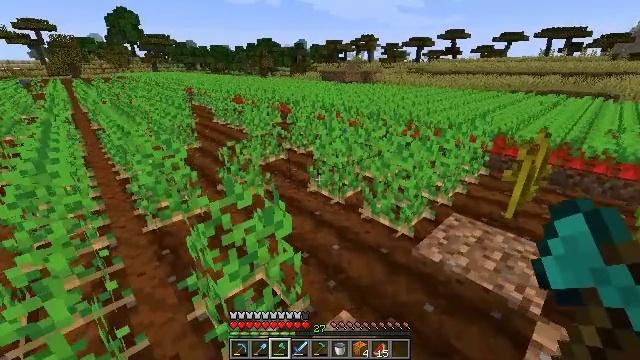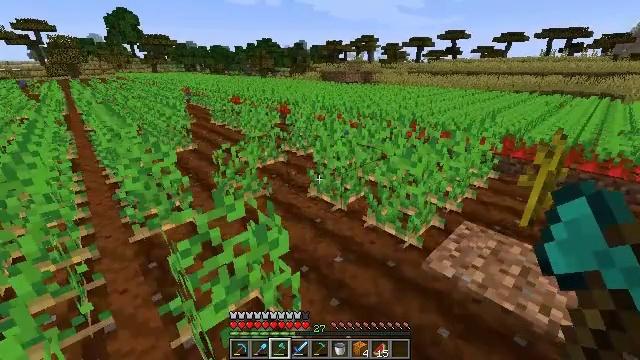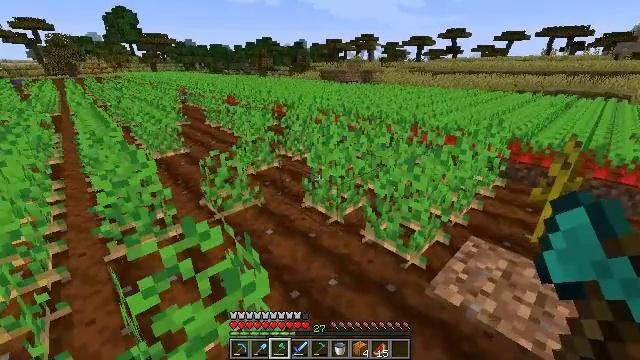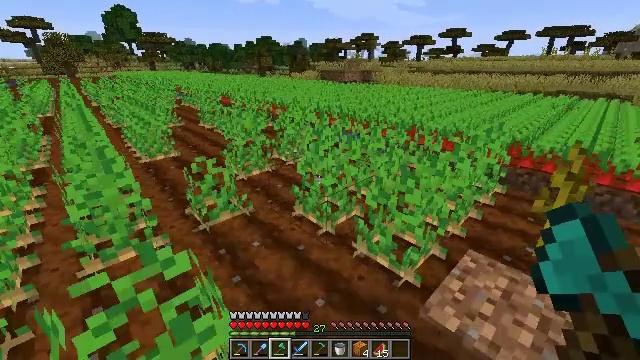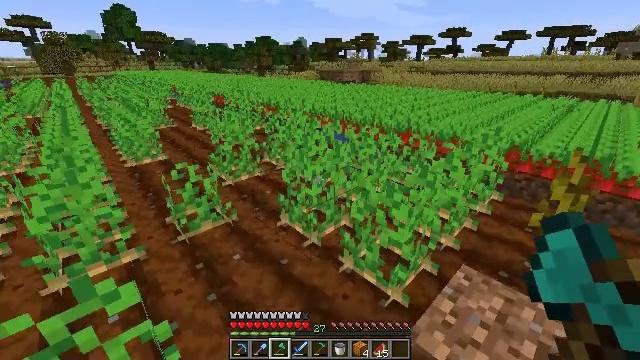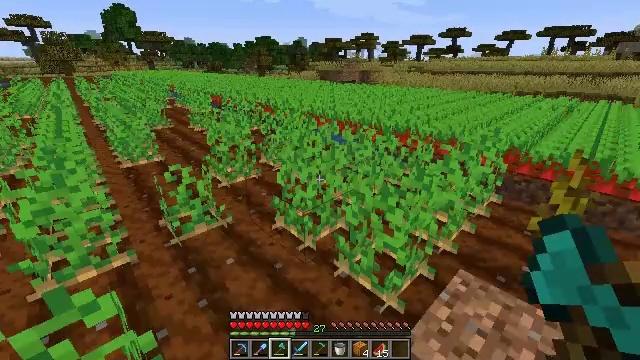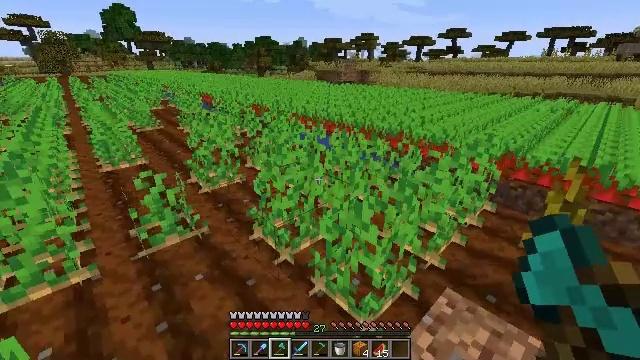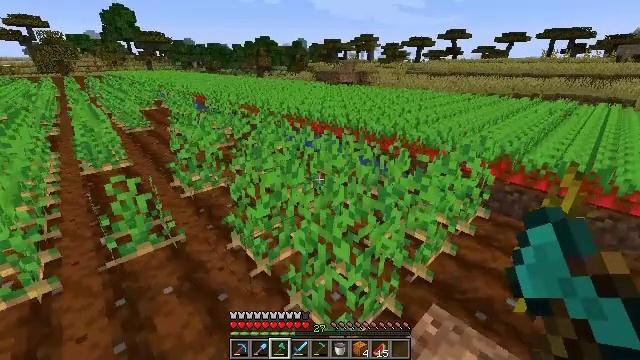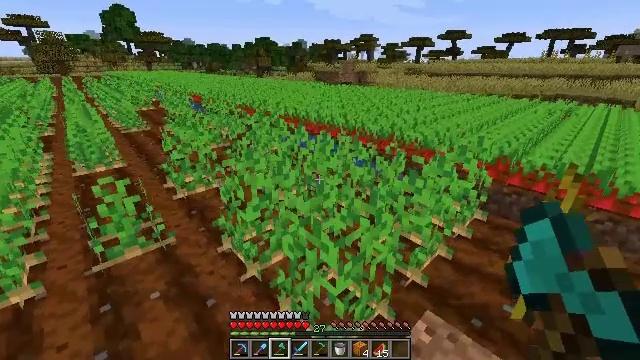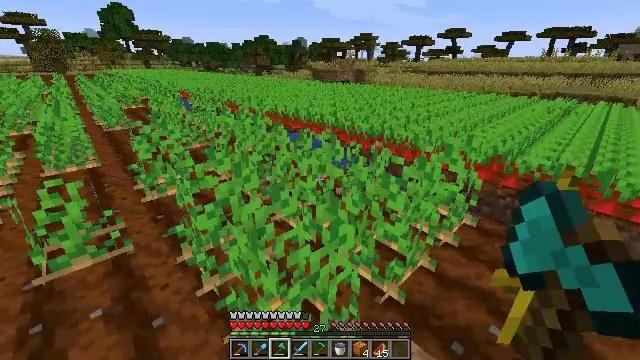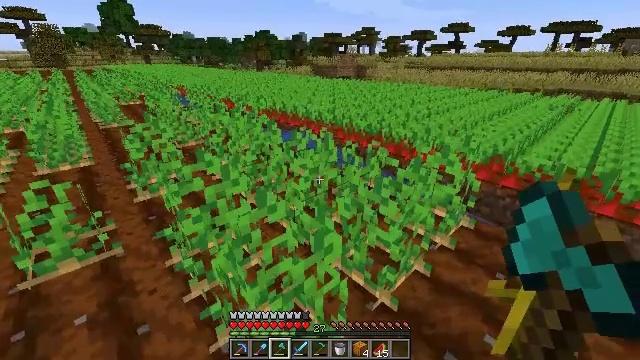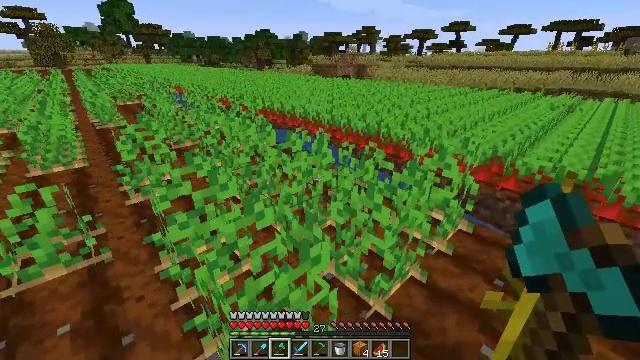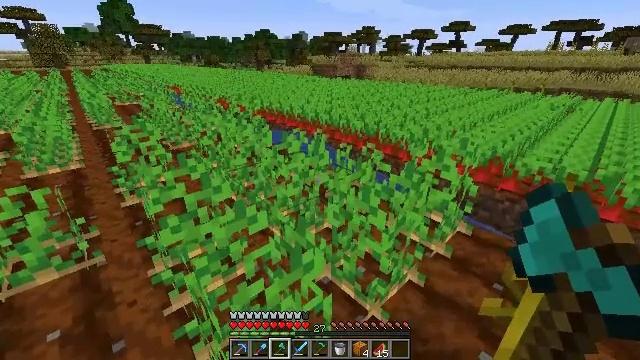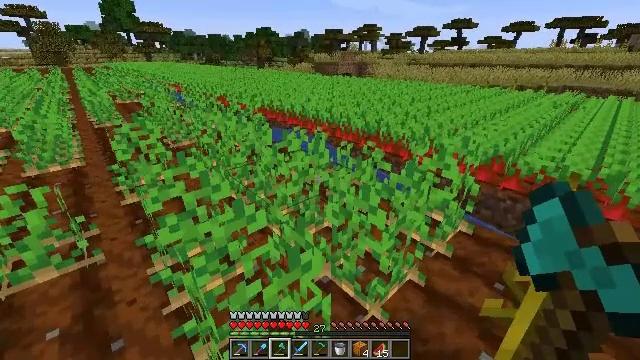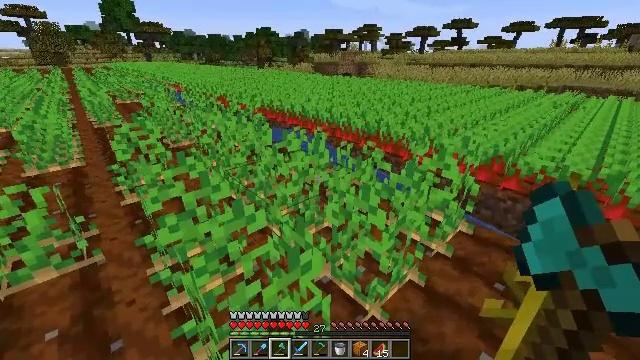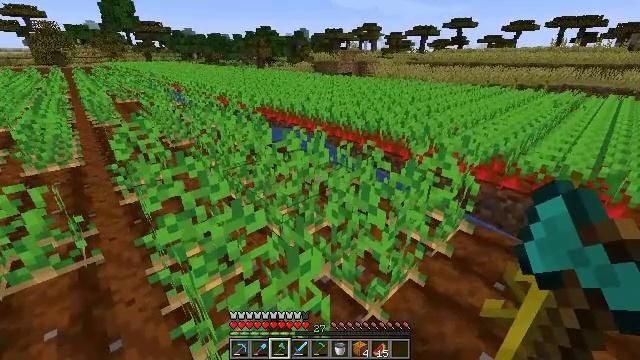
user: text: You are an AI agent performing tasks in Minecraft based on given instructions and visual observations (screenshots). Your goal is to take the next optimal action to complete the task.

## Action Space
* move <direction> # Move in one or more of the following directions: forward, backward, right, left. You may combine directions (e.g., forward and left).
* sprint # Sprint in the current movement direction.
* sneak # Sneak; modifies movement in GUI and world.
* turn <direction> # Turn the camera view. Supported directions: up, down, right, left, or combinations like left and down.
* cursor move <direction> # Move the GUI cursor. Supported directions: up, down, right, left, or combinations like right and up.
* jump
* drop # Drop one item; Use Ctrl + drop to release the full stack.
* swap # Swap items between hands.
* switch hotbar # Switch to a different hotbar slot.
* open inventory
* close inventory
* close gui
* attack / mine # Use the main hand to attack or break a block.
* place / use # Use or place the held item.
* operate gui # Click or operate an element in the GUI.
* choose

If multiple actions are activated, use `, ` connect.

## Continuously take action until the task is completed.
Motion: motion action
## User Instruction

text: Dig up potatoes from the soil.
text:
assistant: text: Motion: move forward
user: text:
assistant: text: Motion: move forward and move right
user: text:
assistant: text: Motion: move forward and move right
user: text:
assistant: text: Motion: move forward and move right
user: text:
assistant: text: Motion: move forward and move right
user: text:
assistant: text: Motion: move forward and move right
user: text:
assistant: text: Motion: move forward and move right
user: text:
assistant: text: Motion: move forward and move right
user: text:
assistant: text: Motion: move forward and move right
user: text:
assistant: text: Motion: no_op
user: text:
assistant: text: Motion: no_op
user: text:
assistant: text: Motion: no_op
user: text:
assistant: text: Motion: no_op
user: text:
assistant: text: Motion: no_op
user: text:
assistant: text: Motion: no_op
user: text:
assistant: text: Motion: no_op
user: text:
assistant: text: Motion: no_op
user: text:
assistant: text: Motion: no_op
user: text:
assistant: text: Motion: turn left and down
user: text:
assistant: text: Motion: turn left and down
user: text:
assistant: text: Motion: turn left and down
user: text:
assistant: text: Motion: turn left and down
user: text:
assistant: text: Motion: turn left and down
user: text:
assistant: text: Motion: no_op
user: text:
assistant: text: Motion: no_op
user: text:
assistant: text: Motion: no_op
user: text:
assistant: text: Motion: move right
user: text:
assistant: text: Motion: move right
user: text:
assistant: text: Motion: move right
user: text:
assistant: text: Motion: move right, turn left